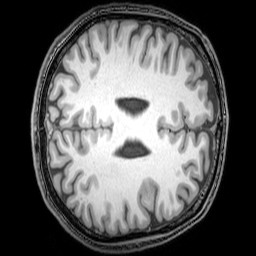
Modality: T1w
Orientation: axial
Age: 26
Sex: male
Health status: healthy
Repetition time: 0.081 s
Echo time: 0.037 s